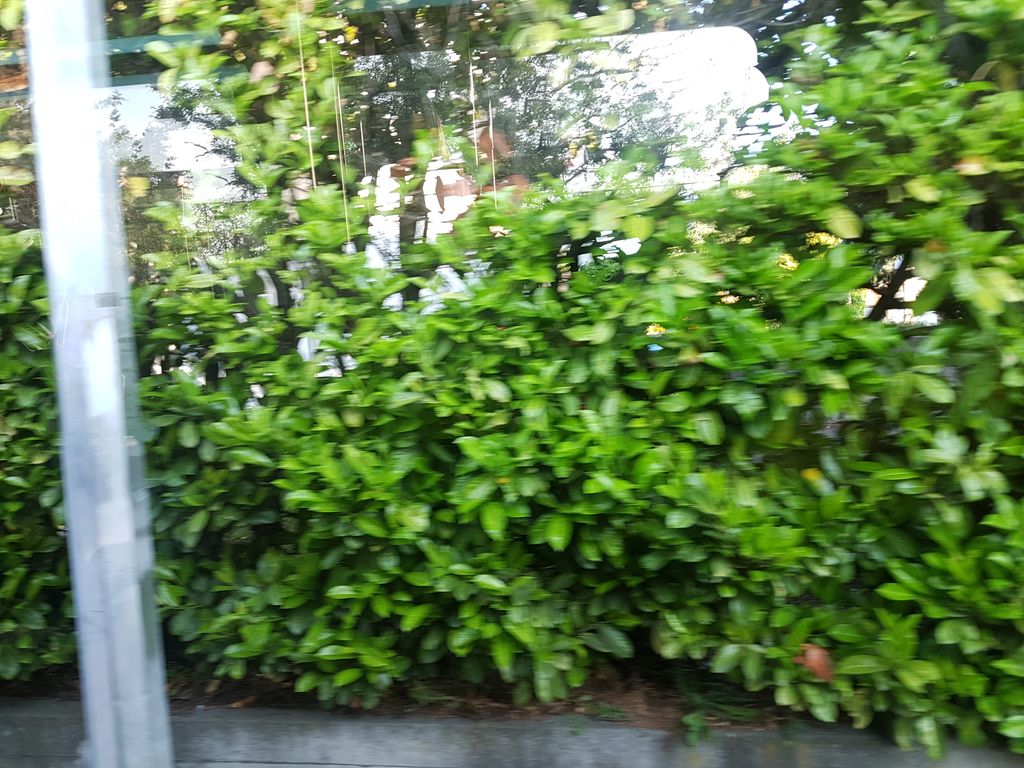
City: victoria